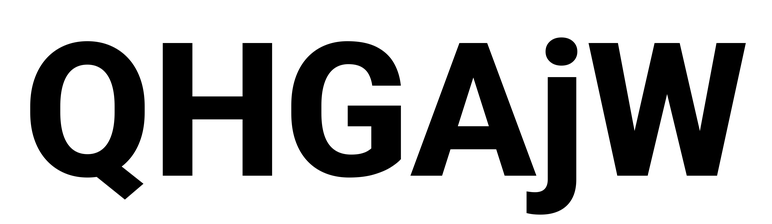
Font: Roboto_ExtraBold